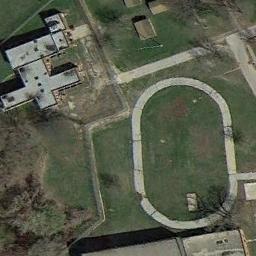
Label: ground_track_field